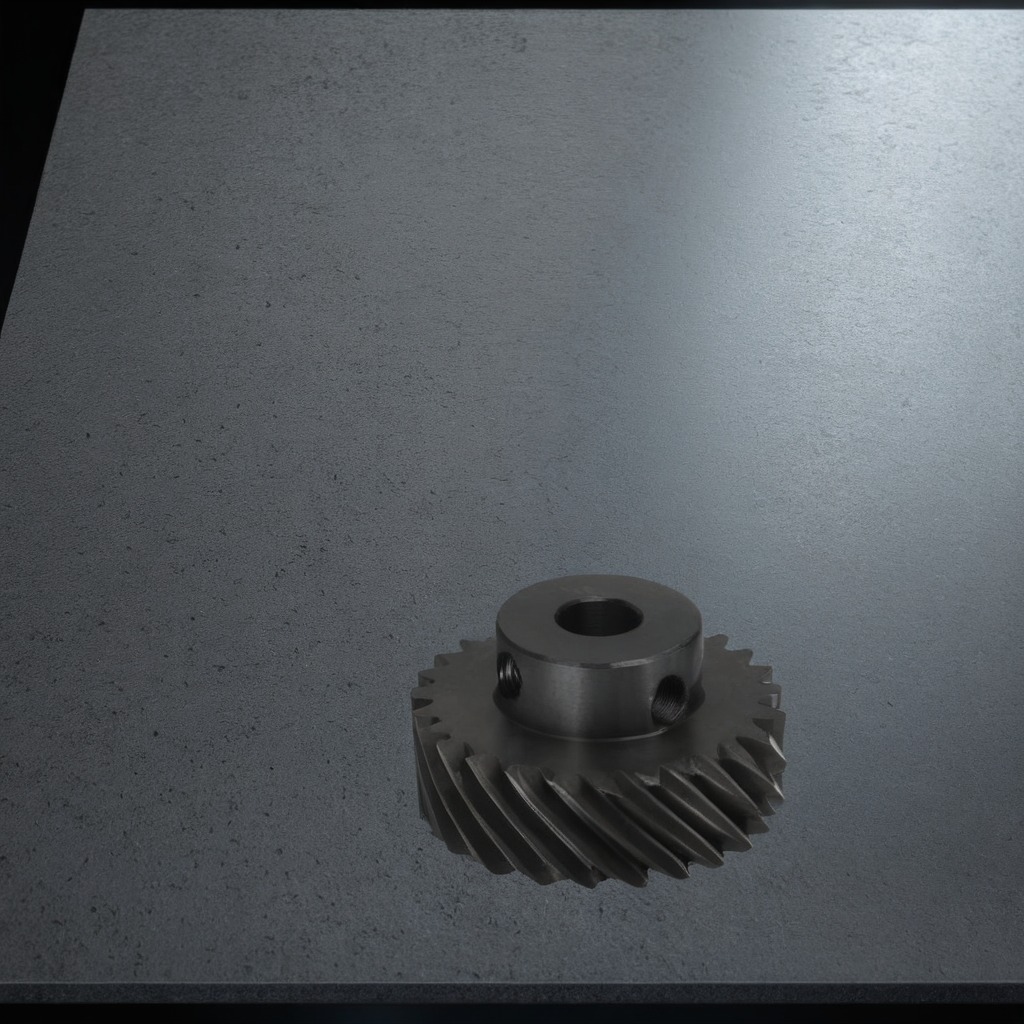
A steel gear with teeth is lying on a clean granite table inside a workshop at night.